Question: I have an prefab (green diamond) which has a rigidbody and ground which the player can control.
In some situations the prefab seems not to reconize that the ground was moved. The prefab falls on the ground once hit by something or if the ground moved further away(sometimes).
As the player only triggers to move the ground, does I somehow have to inform the prefab that is has to refresh its physics?
Tried every "Interpolation" and "Collision Detection" combination.

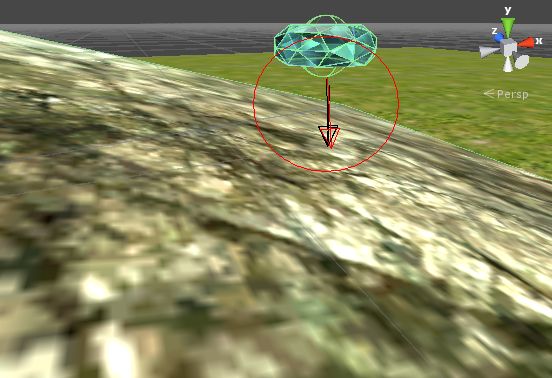
Answer: Check out <URL>. It might be what you're looking for, although I don't know if there's a better way to address this problem.